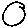
Label: circle